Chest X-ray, PA view. Patient: 31 years old, sex M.
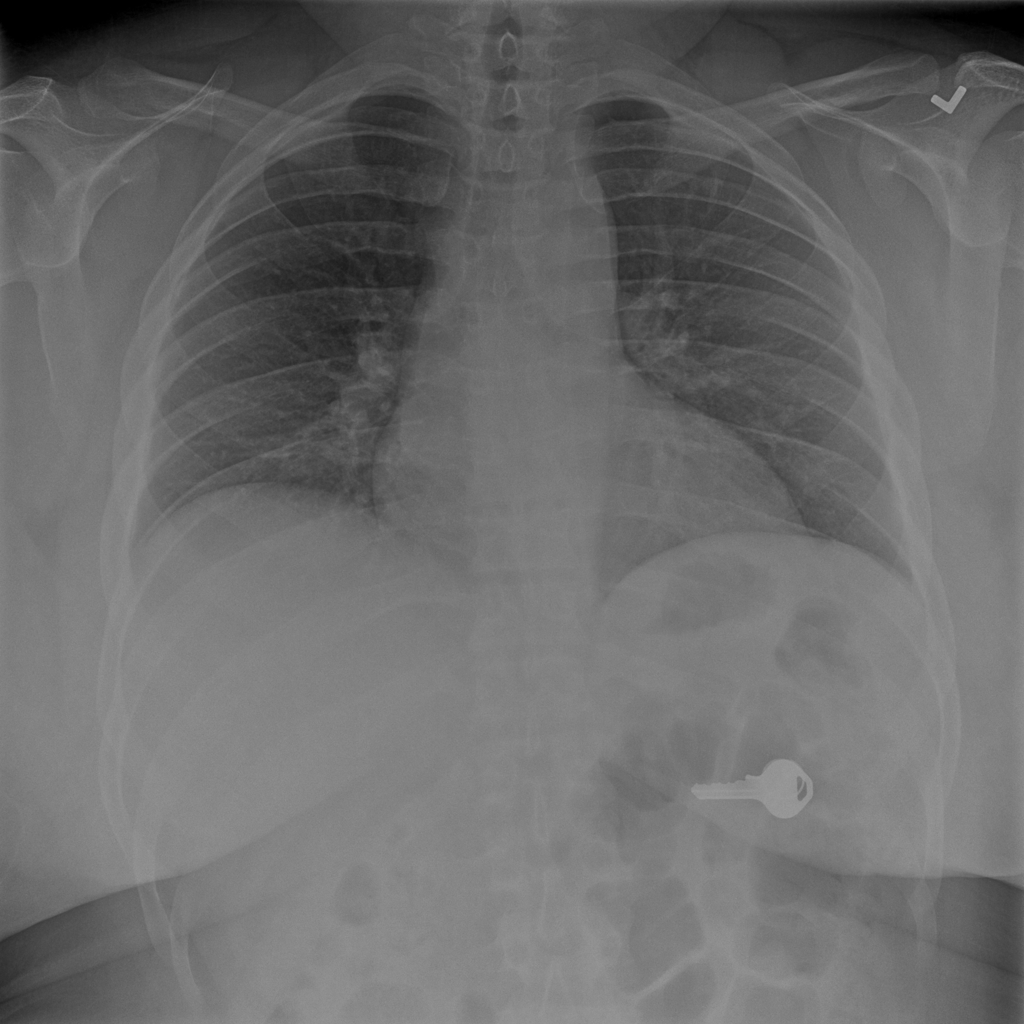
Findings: Atelectasis